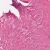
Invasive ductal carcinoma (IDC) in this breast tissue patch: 0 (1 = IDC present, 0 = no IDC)